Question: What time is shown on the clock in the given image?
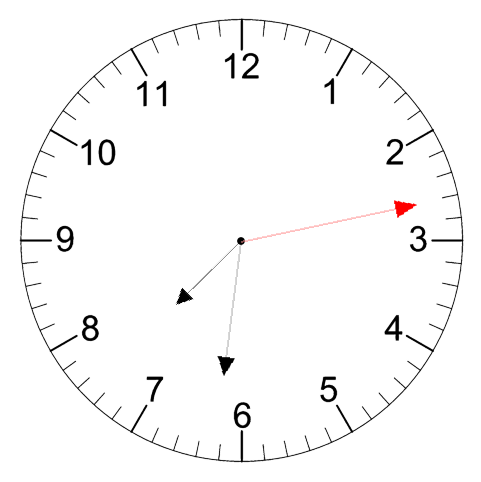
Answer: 07:31:13